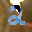
Label: 2